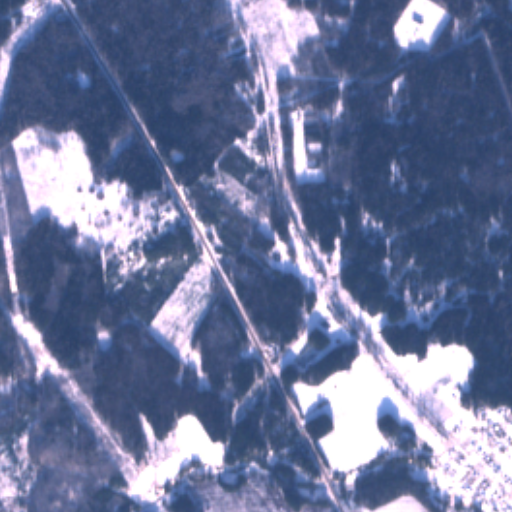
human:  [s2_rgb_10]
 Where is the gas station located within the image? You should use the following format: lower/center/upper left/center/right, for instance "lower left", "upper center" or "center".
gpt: The gas station is located in the lower center of the image.
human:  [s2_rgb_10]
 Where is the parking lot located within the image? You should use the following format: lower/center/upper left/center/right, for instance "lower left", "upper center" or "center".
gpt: The parking lot is located in the lower center of the image.
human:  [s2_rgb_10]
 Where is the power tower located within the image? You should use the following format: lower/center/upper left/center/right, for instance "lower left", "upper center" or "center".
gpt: The power tower is located in the left of the image.
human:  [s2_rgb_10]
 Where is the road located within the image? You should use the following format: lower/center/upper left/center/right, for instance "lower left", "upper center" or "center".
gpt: There is no road in the image.